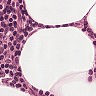
Metastatic tissue present: no